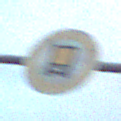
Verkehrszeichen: VerbotKennzeichnungspflichtigeKraftfahrzeugeGefaehrlicheGueter
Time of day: SunriseSunset
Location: Outdoor (RoadRail)
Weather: PartlyCloudy
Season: NotSpecified
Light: Natural